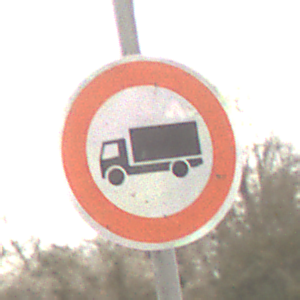
Verkehrszeichen: VerbotFuerKraftfahrzeugeUeberDreiKommaFuenfTonnen
Umgebung: Outdoor, Nature
Tageszeit: Midday
Wetter: Overcast
Licht: Natural
Jahreszeit: NotSpecified
Kontrast: LowContrast